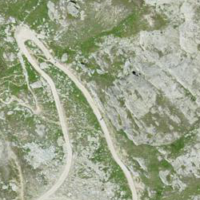
EUNIS habitat code: 48
Species observed at this site:
Silene acaulis